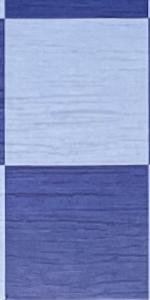
Label: Empty